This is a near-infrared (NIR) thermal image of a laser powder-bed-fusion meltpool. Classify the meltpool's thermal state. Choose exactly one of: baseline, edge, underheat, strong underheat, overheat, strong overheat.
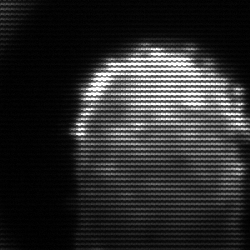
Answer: baseline